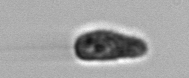
Label: Pseudochattonella_farcimen